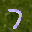
Label: 7